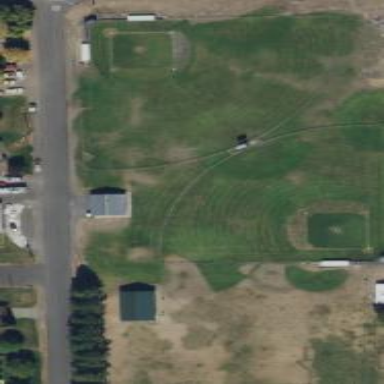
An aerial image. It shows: Baseball pitch for leisure land.